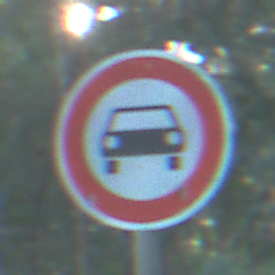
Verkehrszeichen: VerbotKraftwagen
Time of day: MorningAfternoon
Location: Outdoor (Nature)
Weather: Clear
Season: NotSpecified
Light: Natural